Question: I want to configure hibernate-ogm with wildfly 10+ neo4j but getting this error. Can any one help?

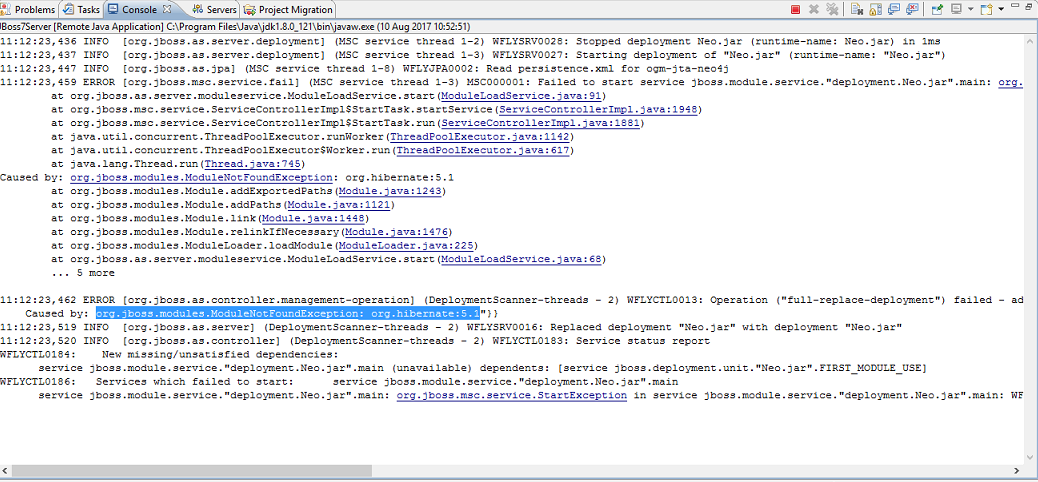
Answer: You need to download the Hibernate OGM modules and unpack them the Wildfly folder. Follow the instructions in the documentation: <URL>
In short:
1. Download the WildFly modules
2. Unpack the modules in the HOME of your WildFly server
If you have alredy done this, check that the modules are in the right place under WILDFLY_HOME/modules/org/hibernate/ogm